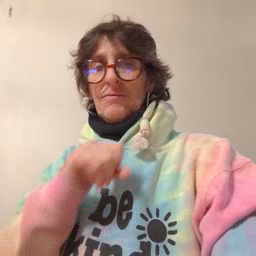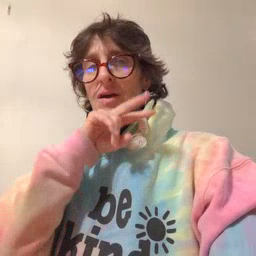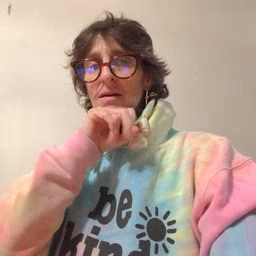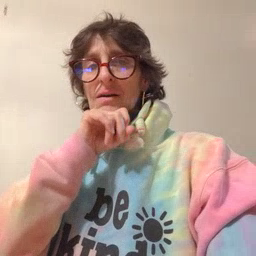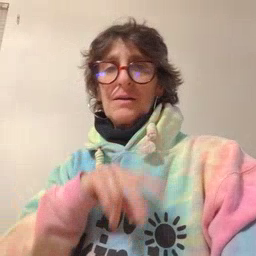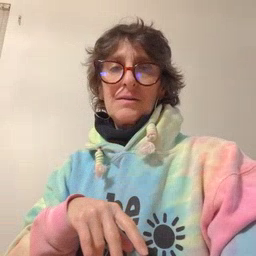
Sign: frog